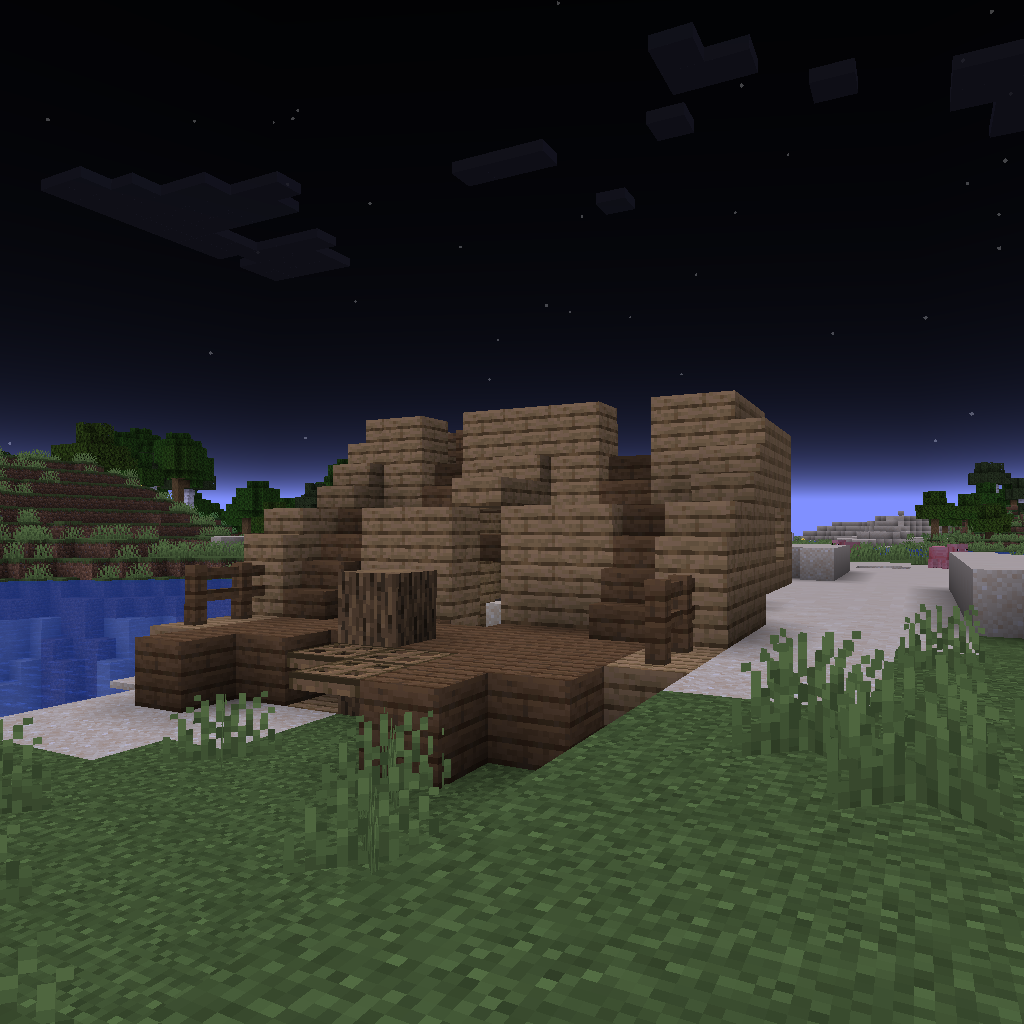
beached shipwreck entrance